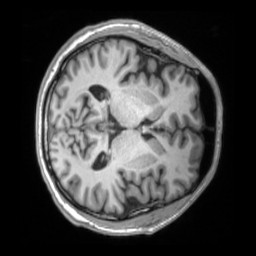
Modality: T1w
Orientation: axial
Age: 50
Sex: male
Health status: ill
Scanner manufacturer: siemens
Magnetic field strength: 3 T
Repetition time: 2.2 s
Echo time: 0.00157 s